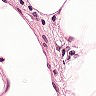
Metastatic tissue present: no